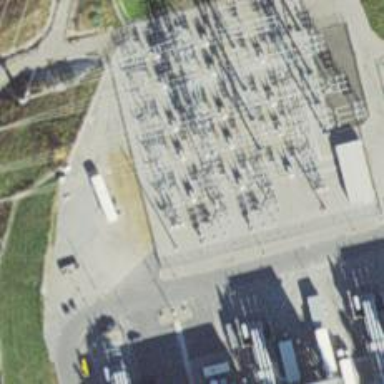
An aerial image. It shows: Switch for power supply.